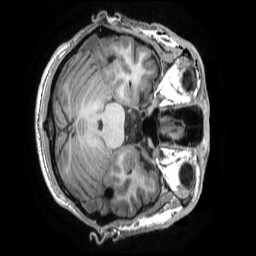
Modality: T1w
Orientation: axial
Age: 33
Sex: male
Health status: healthy
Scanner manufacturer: ge